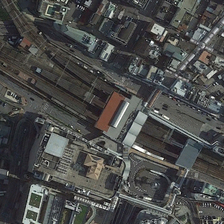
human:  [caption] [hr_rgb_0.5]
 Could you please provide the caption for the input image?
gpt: many buildings are in two sides of a railway station .

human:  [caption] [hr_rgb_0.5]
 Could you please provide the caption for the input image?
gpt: many trains are running on the red track beside the road .

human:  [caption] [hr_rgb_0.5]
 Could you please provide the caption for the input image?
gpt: many buildings are in two sides of a railway station .

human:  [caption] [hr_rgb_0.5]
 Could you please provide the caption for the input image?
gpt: a road above the track surrounded by a dense residential area .

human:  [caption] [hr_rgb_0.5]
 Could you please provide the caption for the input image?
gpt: many trains are running on the red track beside the road .